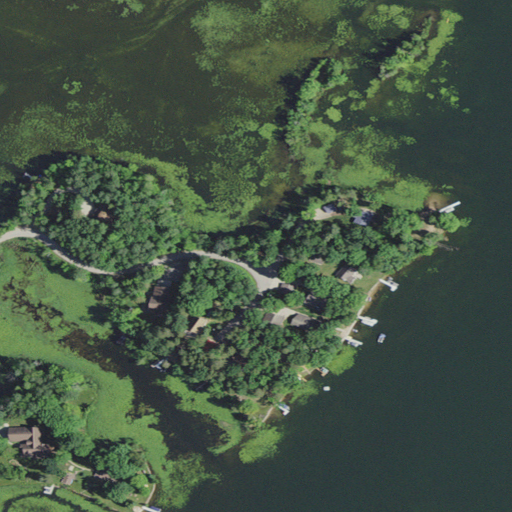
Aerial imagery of island in Wisconsin named Green Island containing open water, woody wetlands, open development, herbaceous wetlands, grassland, low intensity development, and medium intensity development